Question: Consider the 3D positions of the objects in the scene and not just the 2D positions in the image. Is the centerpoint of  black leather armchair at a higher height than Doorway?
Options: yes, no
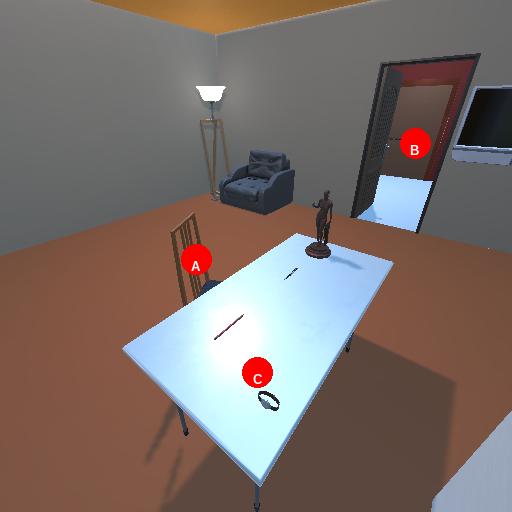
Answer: yes